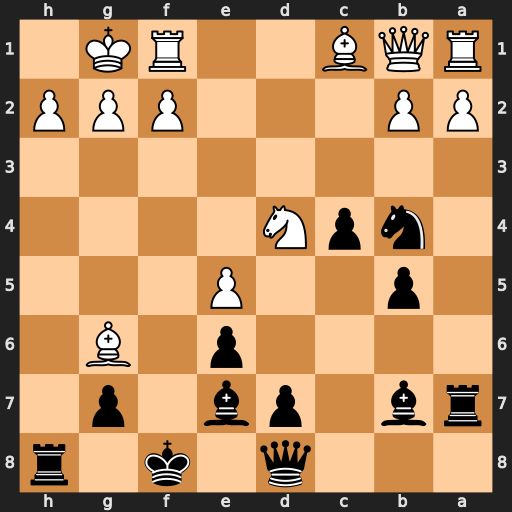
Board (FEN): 3q1k1r/rb1pb1p1/4p1B1/1p2P3/1npN4/8/PP3PPP/RQB2RK1
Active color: b
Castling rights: -
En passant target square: -
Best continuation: Bc5 Nxe6+ dxe6